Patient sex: F
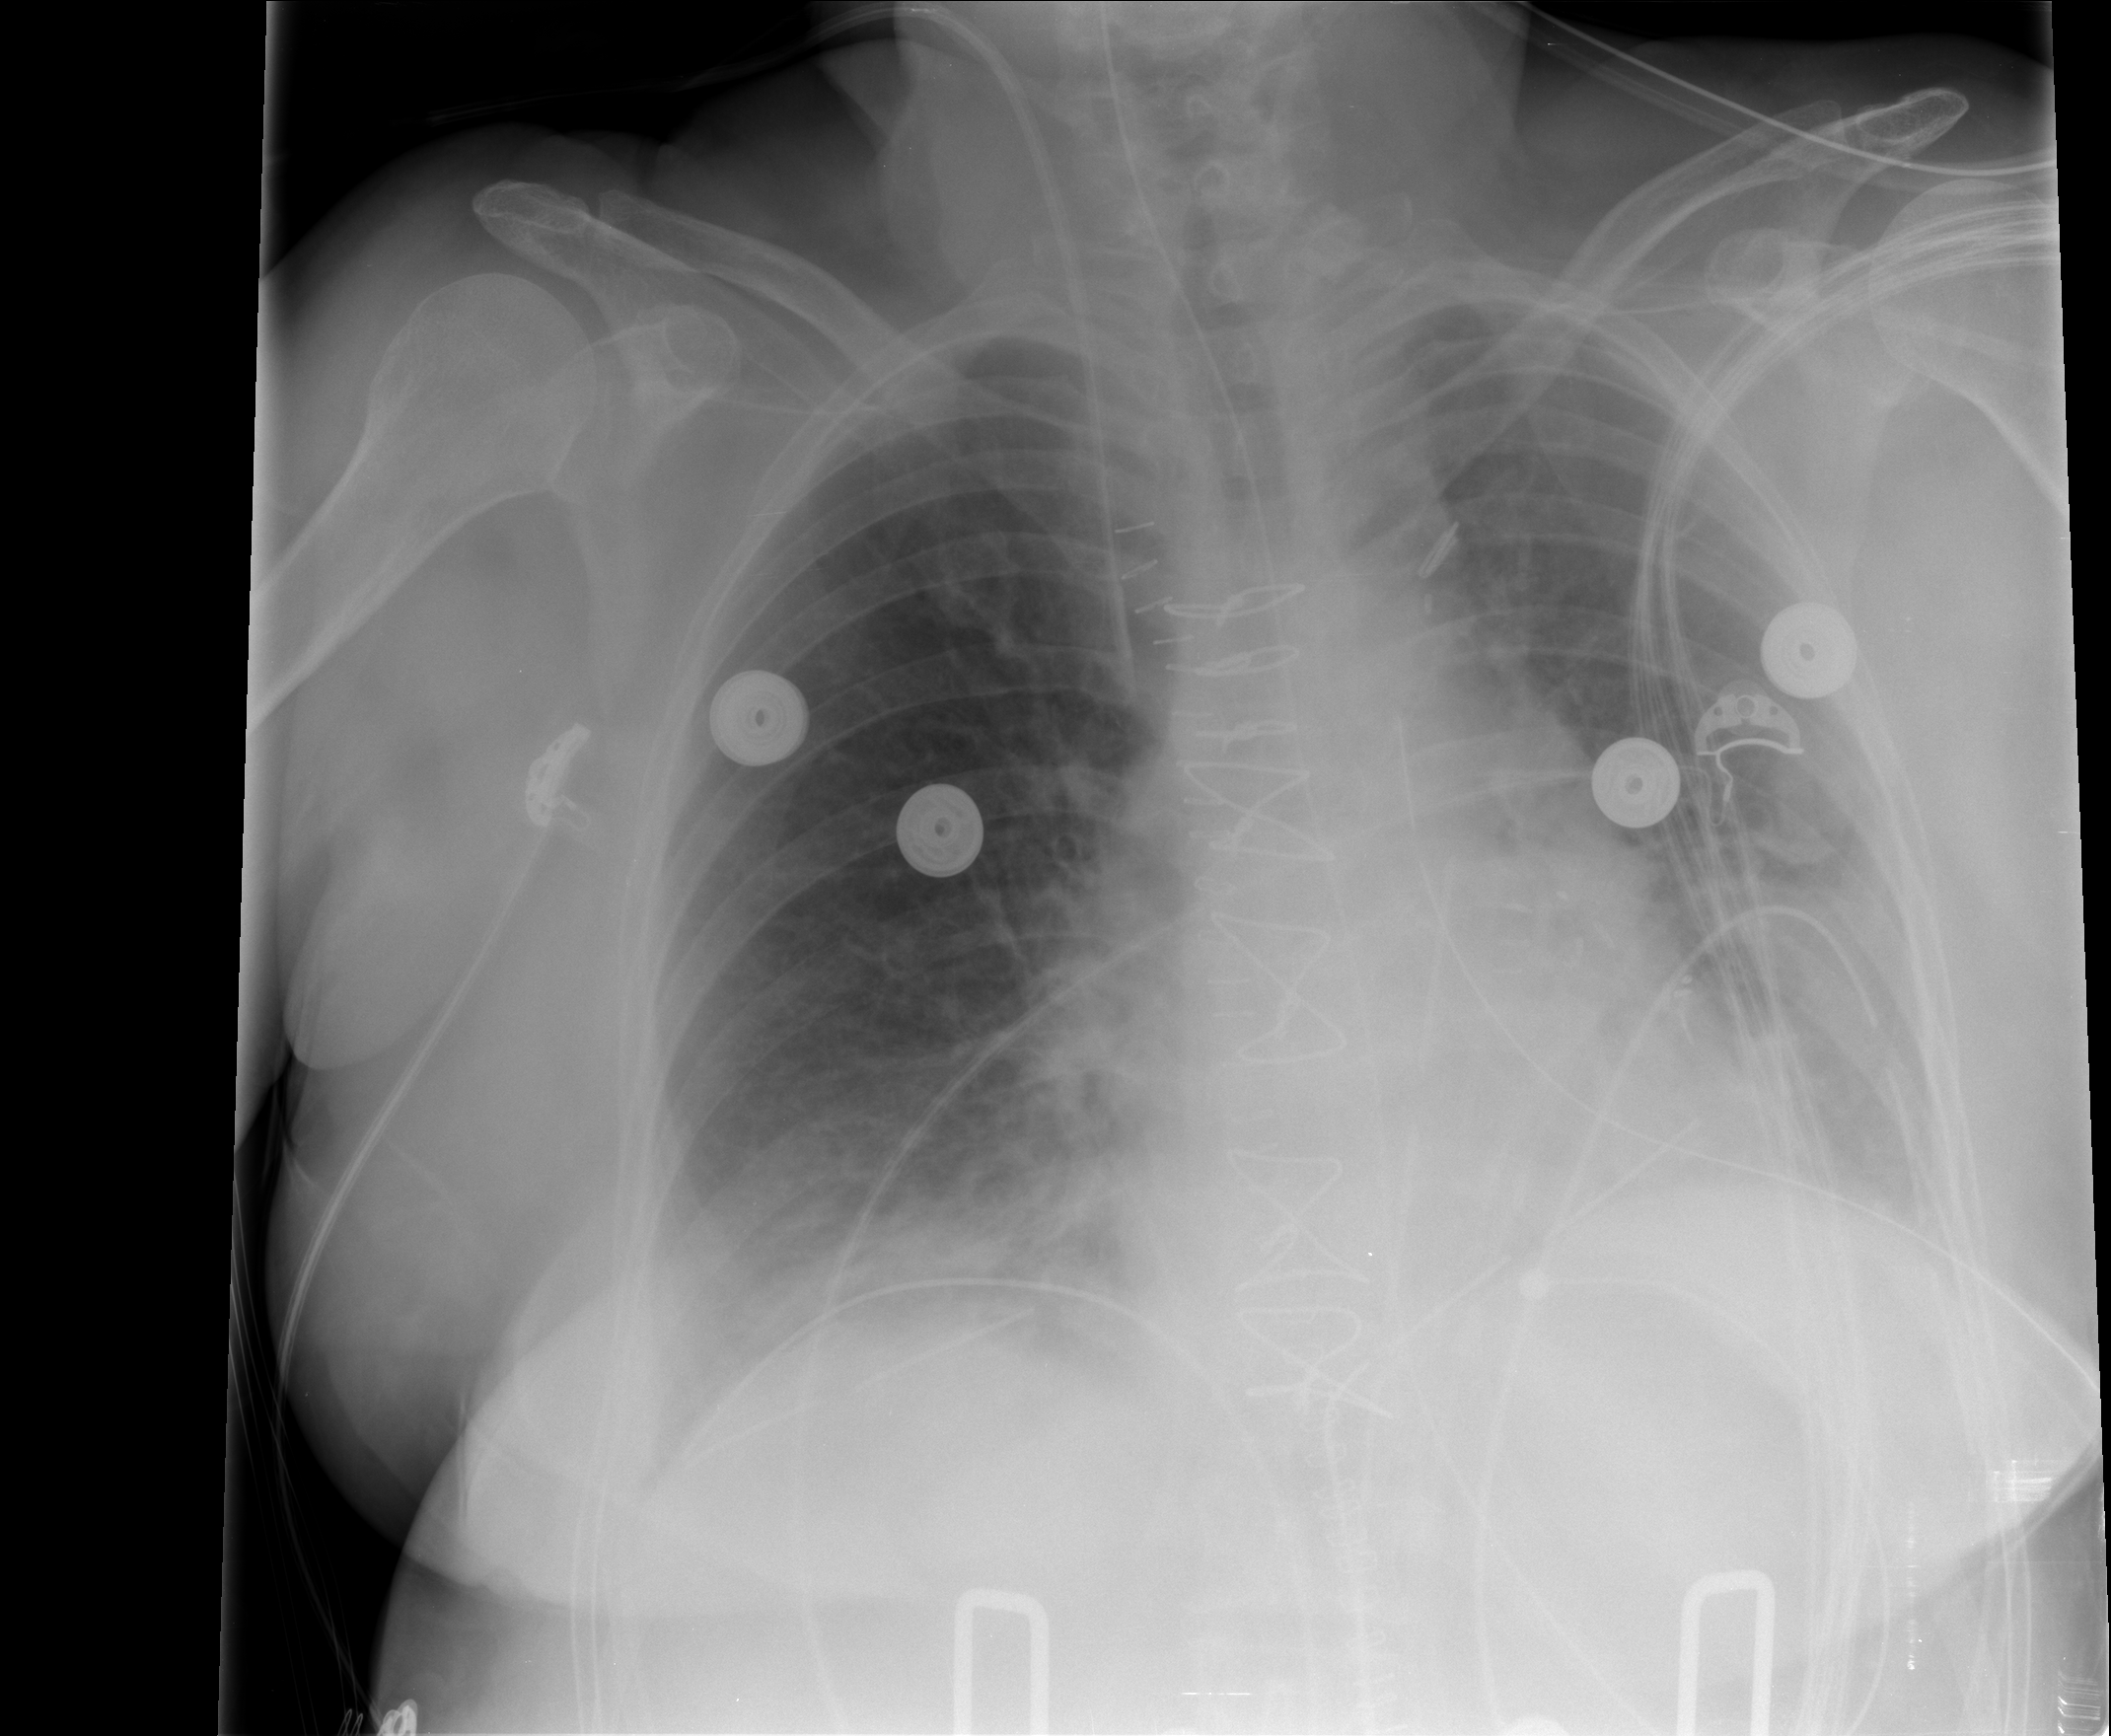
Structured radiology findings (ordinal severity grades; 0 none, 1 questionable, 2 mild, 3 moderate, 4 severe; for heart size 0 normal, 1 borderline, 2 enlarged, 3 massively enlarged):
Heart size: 1
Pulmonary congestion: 2
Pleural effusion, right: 2
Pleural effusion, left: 2
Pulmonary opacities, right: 2
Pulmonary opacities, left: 1
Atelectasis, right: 2
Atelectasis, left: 2